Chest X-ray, AP view. Patient: 59 years old, sex F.
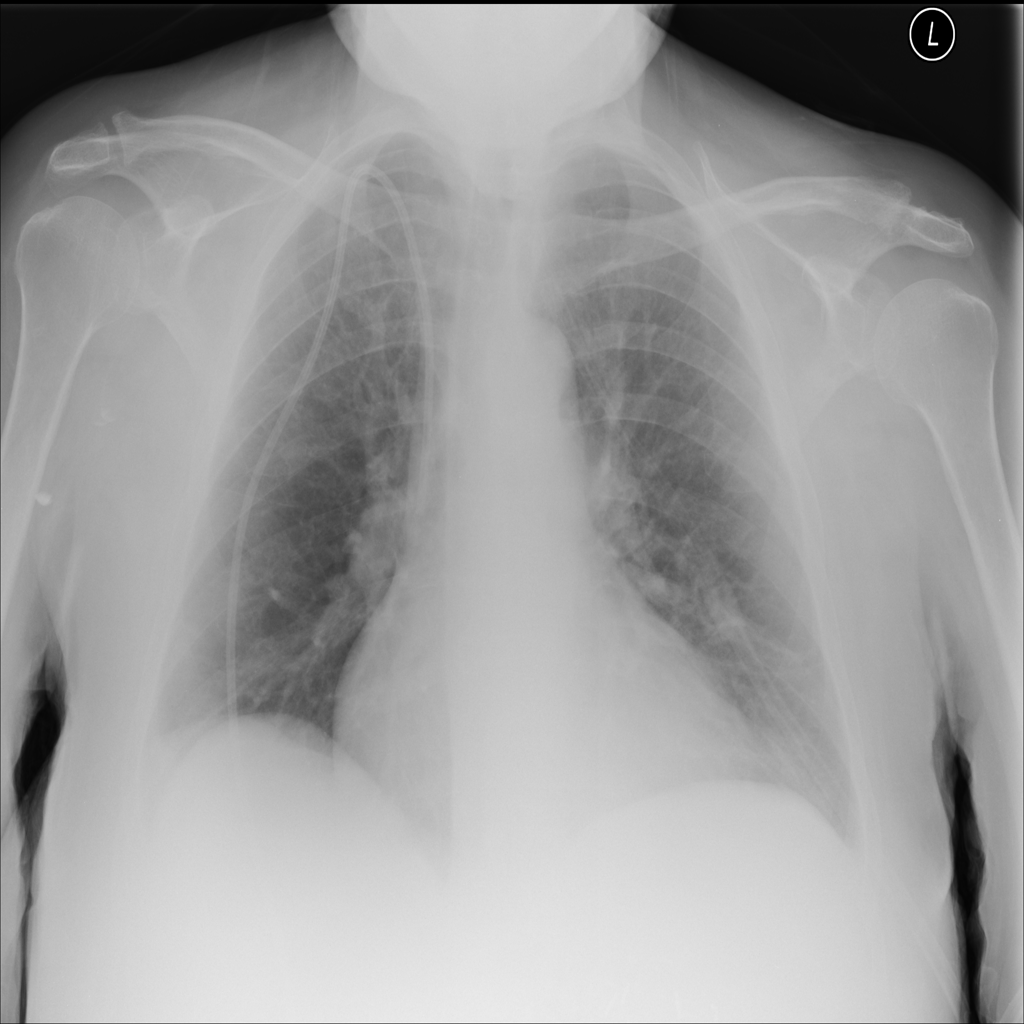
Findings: No Finding